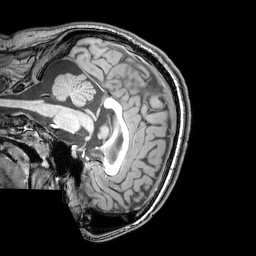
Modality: T1w
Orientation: sagittal
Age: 22
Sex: male
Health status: healthy
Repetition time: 0.081 s
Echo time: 0.037 s